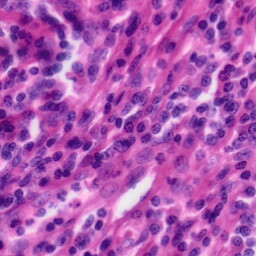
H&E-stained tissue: Tonsil